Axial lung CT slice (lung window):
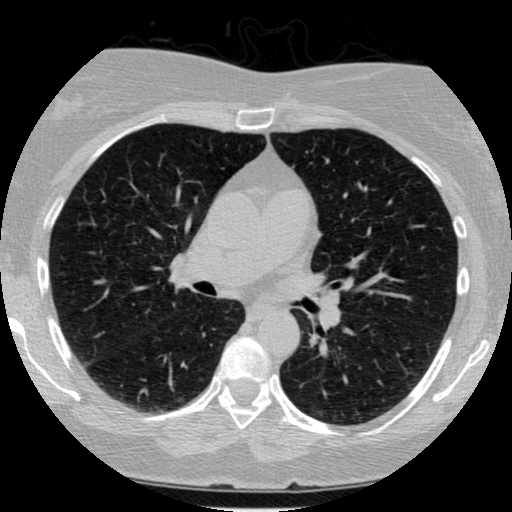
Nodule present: no